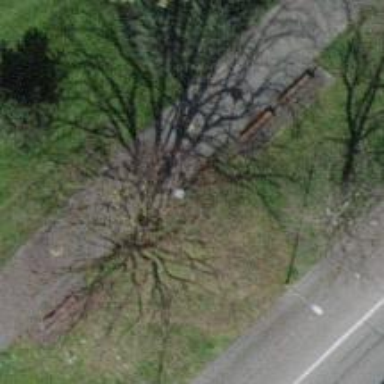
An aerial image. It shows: Broadleaved deciduous tree located in park.